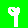
Digit: 9